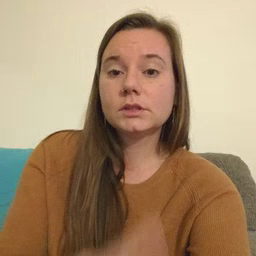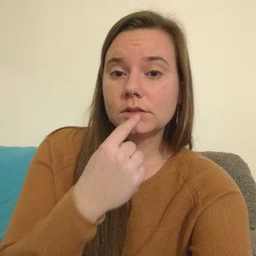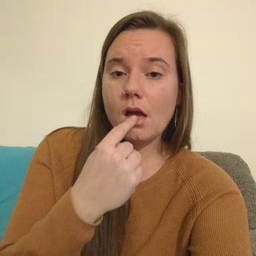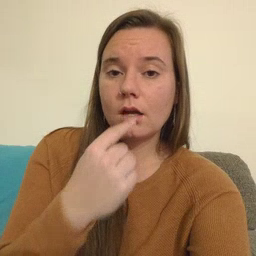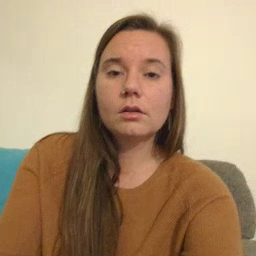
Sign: tongue